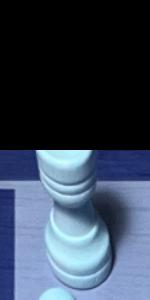
Label: Rook_White